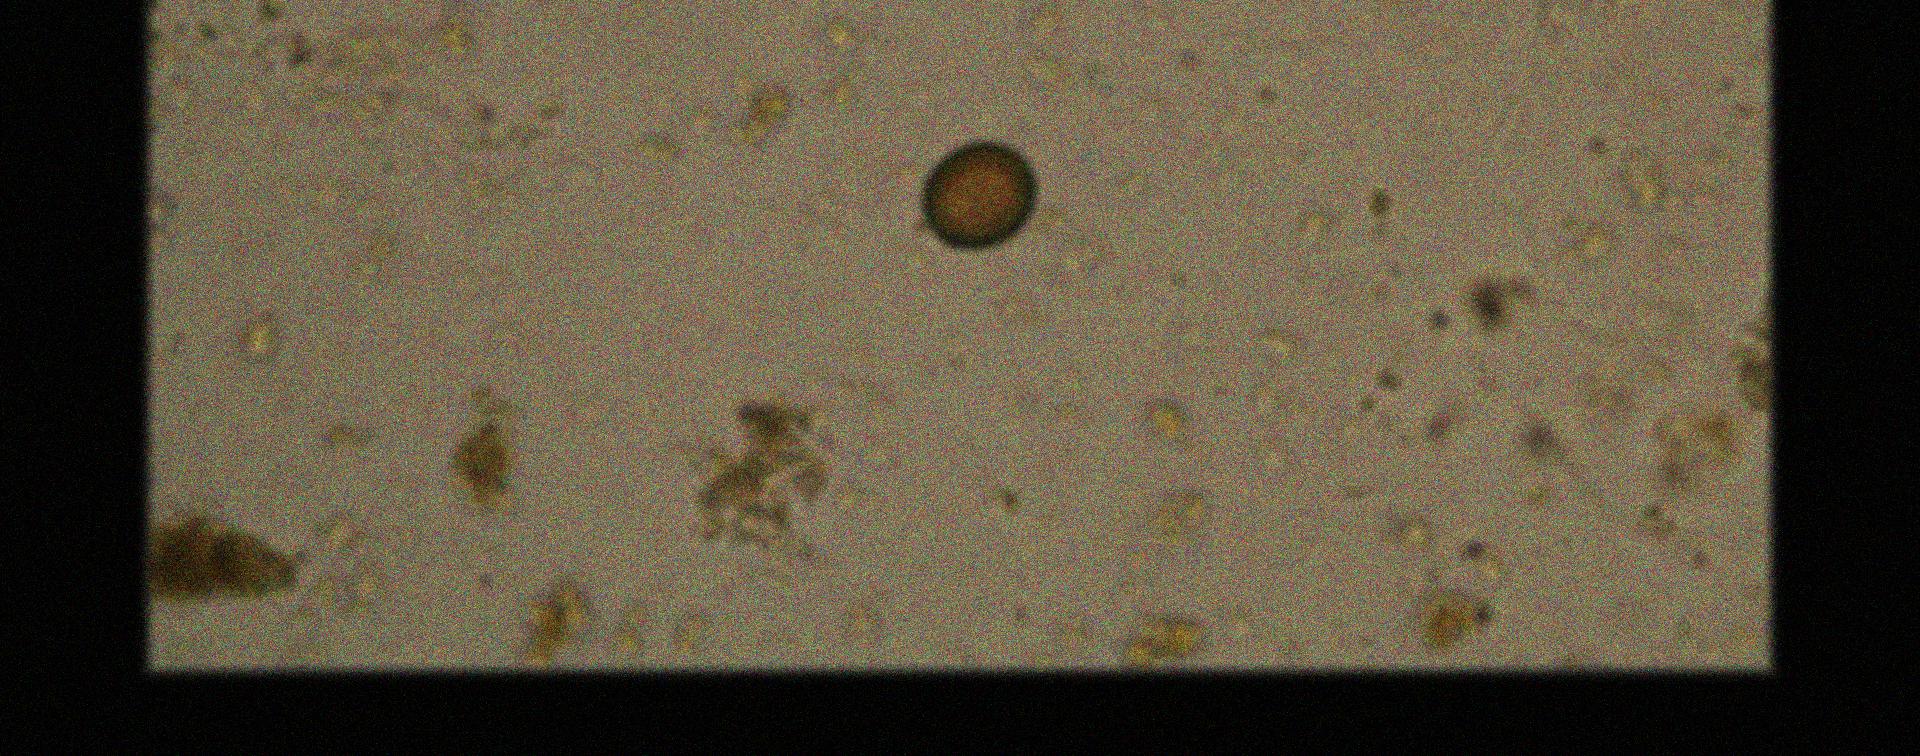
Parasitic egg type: Taenia spp. egg